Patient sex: M
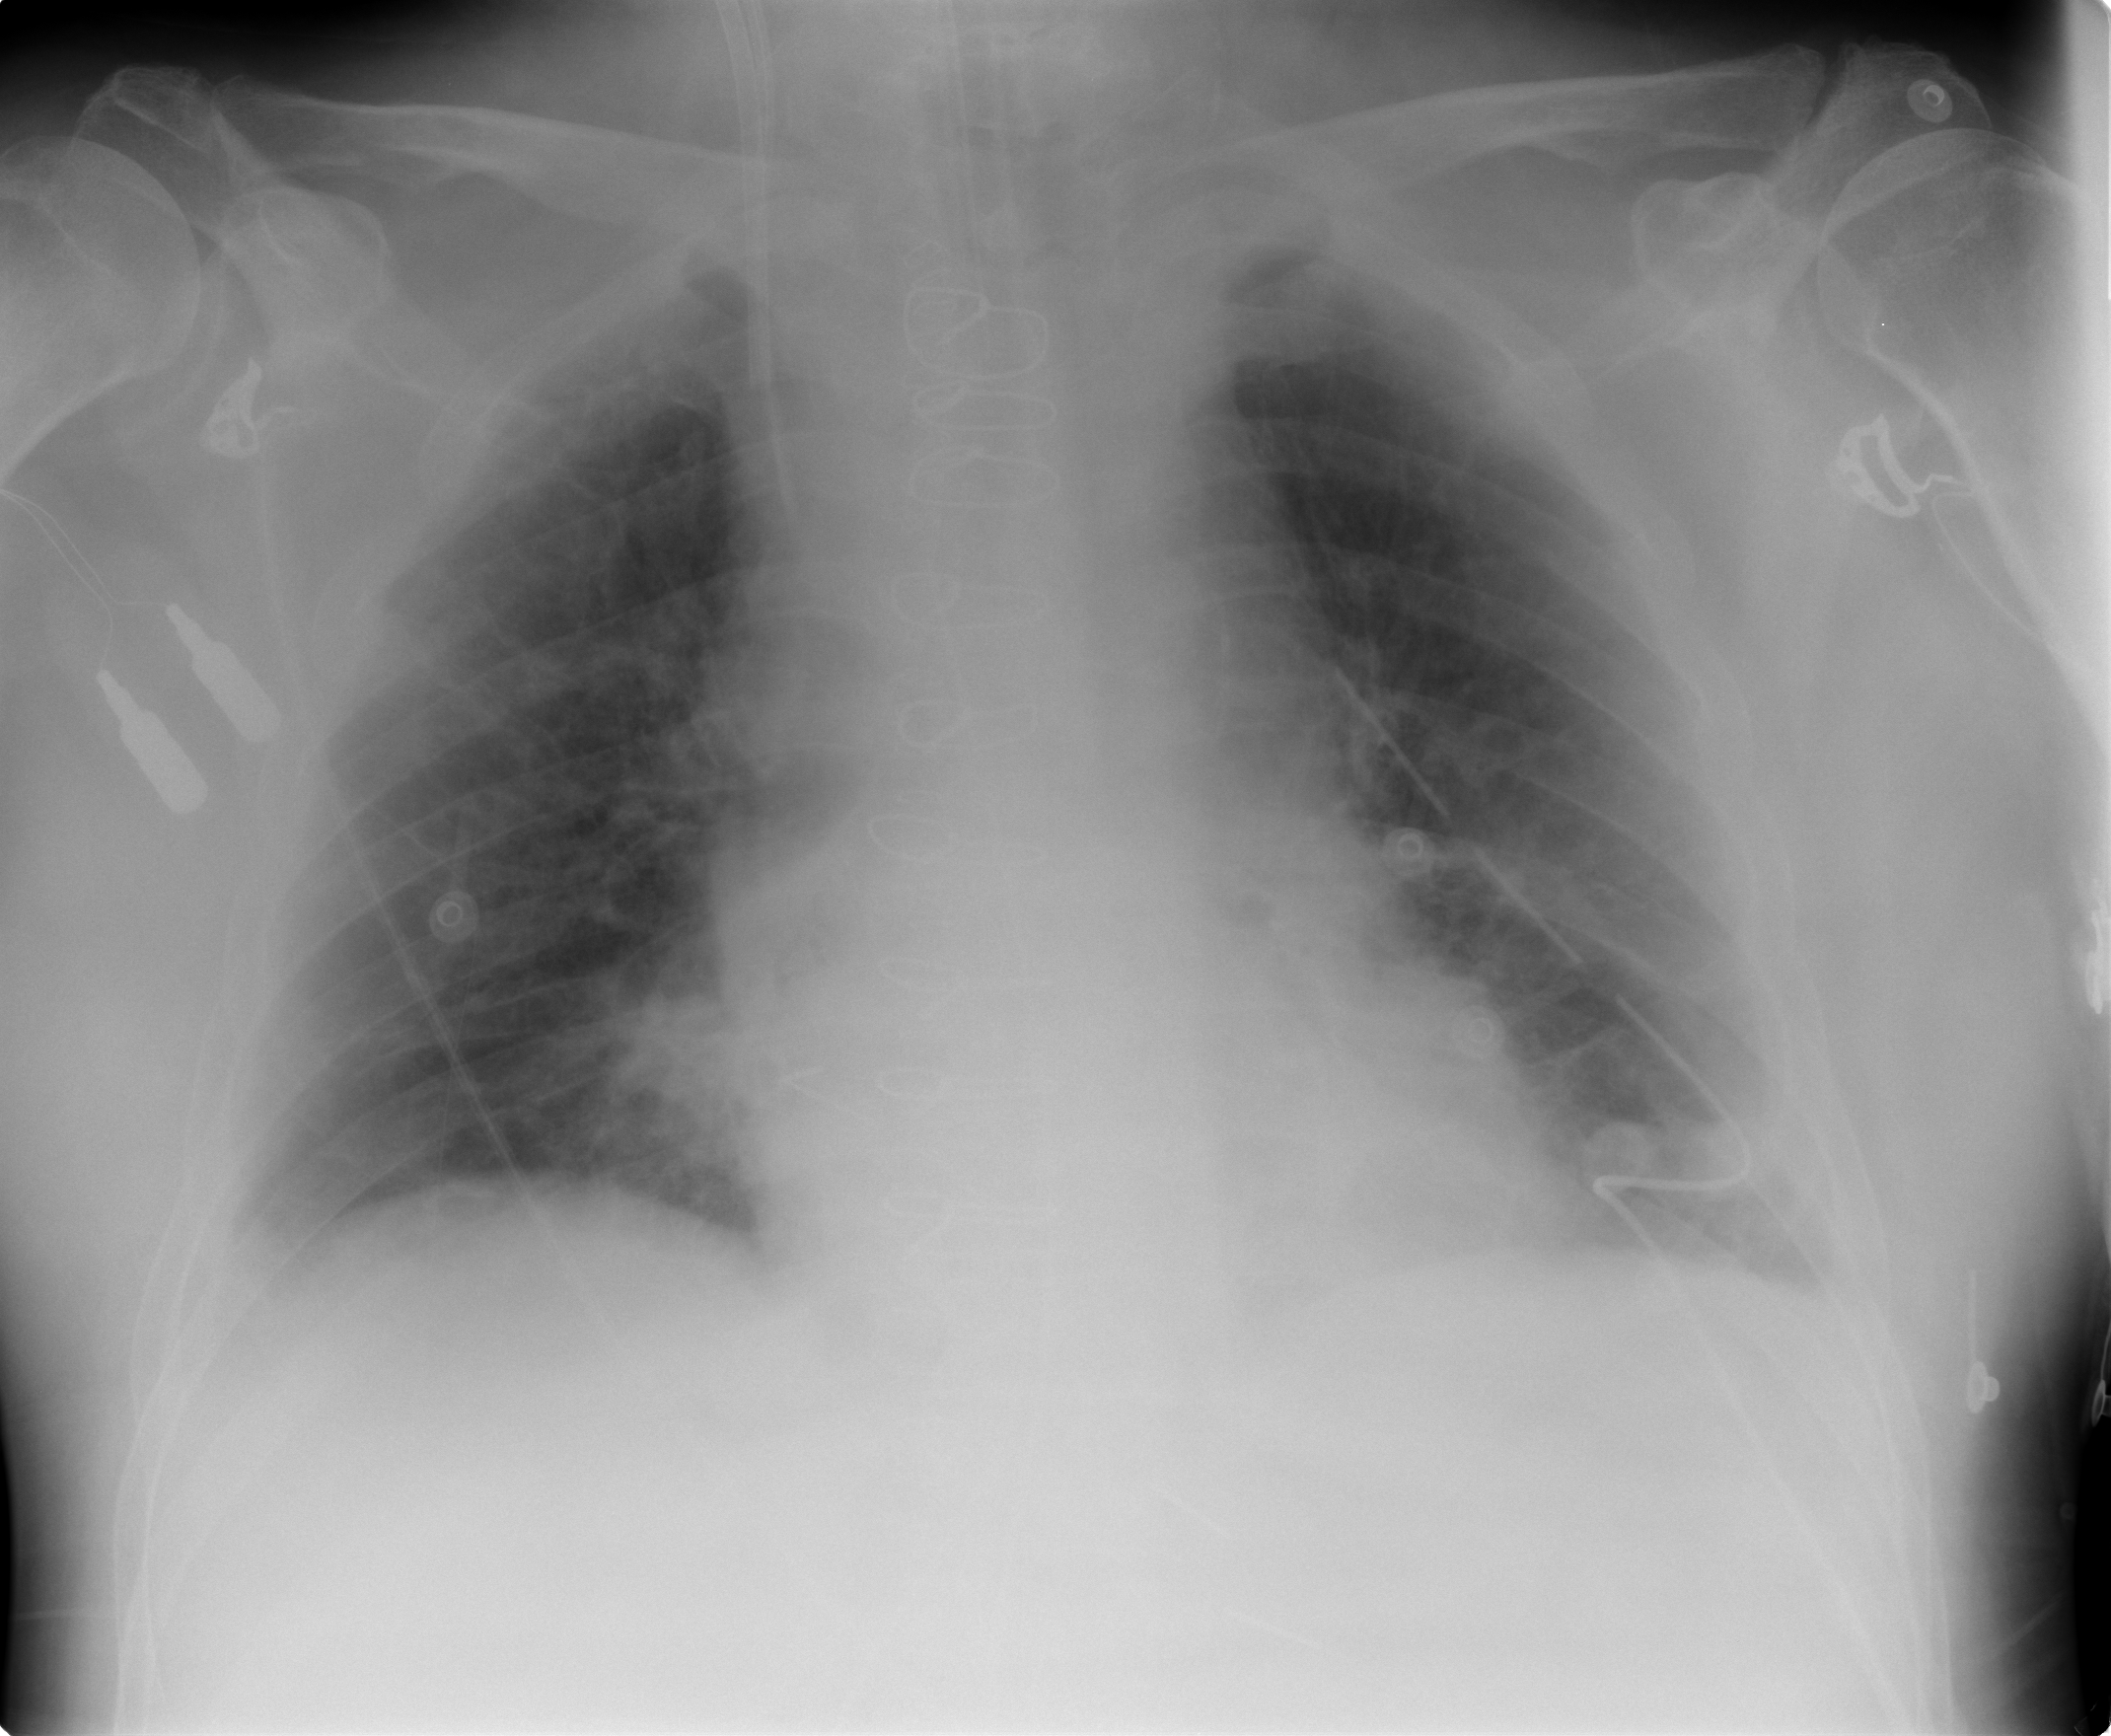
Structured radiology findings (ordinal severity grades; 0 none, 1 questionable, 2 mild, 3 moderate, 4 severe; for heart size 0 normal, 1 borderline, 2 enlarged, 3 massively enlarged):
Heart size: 0
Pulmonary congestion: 2
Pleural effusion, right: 0
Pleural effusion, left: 0
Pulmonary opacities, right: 2
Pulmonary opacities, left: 2
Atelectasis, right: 1
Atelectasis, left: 1